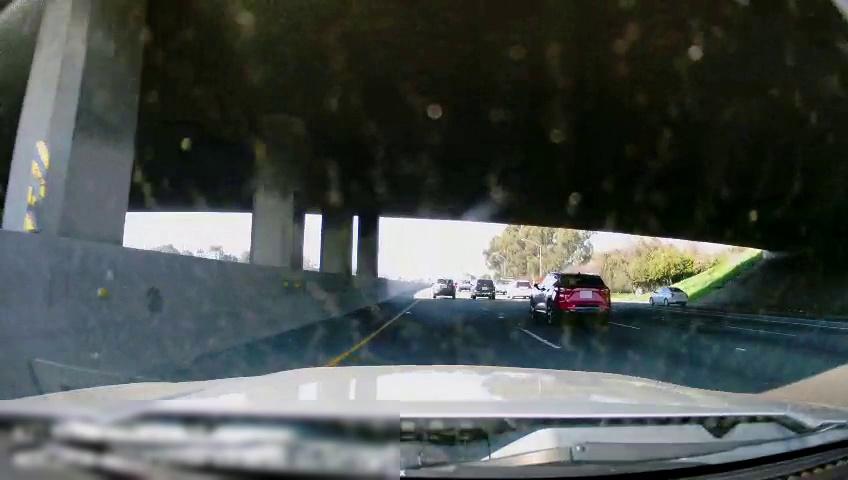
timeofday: Day
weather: Sunny
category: Drivable Space
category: Vehicles | SUV
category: Vehicles | SUV
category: Vehicles | SUV
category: Vehicles | Truck
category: Vehicles | Truck
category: Vehicles | Car
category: Vehicles | Car
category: Lanes | Current Lane
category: Lanes | Current Lane
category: Lanes | Alternate Lane
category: Lanes | Alternate Lane
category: Lanes | Alternate Lane
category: Traffic | Signs